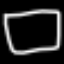
Label: square